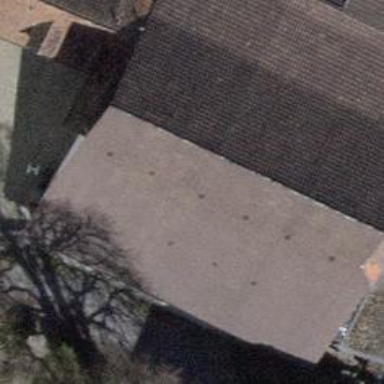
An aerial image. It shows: Building with tiled roof.